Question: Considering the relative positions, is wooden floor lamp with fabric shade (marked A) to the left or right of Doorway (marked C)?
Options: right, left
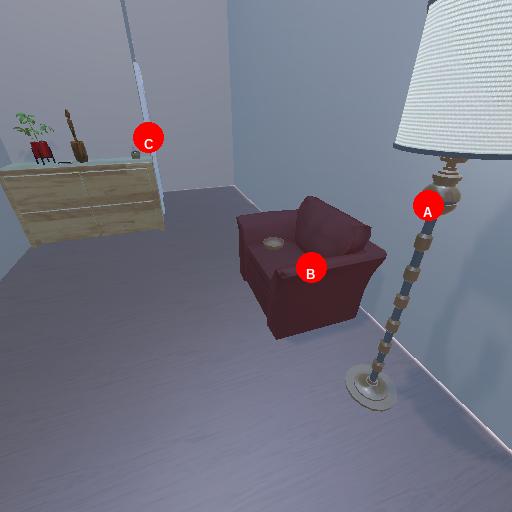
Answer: right